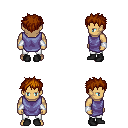
a pixel art fantasy rpg character, male body template, human, tanned skin, chain tabard jacket, white pants, brunette bedhead hairstyle, white cloth bracers, black shoes, four views (front, back, left, right), 2x2 character sprite sheet, small pixel art, hard edges, no anti-aliasing